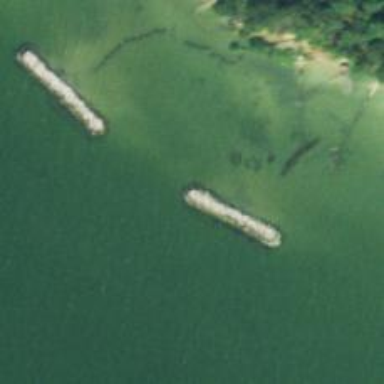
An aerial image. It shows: Breakwater structure.